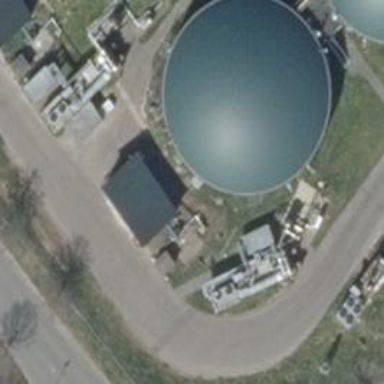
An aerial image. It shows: Building with round covered reservoir that serves as power generator.